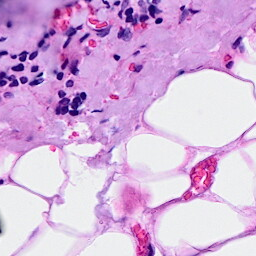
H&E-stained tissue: Breast